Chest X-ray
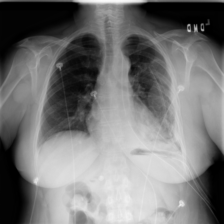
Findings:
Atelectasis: positive
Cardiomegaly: negative
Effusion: positive
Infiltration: positive
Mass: negative
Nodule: negative
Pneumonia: negative
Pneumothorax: negative
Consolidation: positive
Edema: negative
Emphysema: negative
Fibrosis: negative
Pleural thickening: negative
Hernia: negative